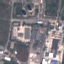
Label: Industrial